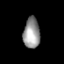
Tissue: prostate
Cell type: T cells
Senescence score: 0.3326
Nuclear area (px): 498
Mean DAPI intensity: 150.5